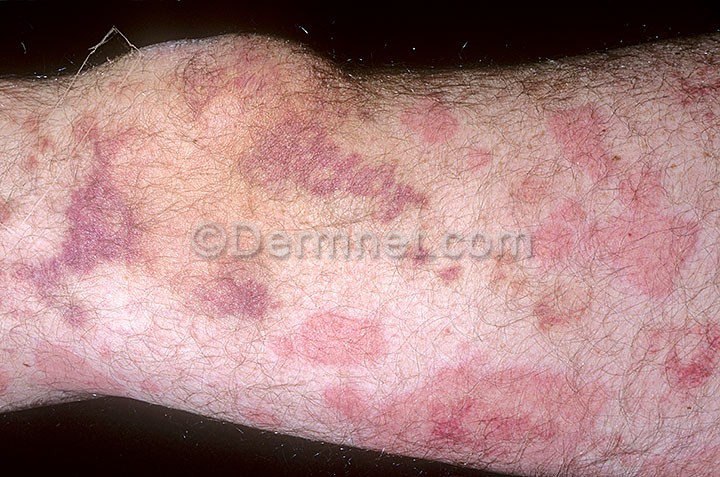
Disease: Urticaria Hives